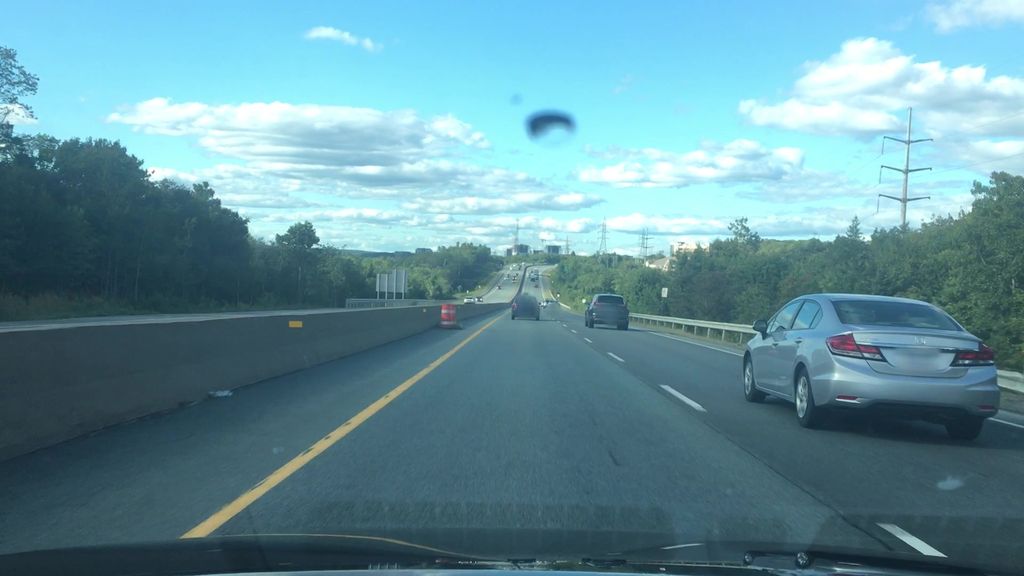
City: halifax